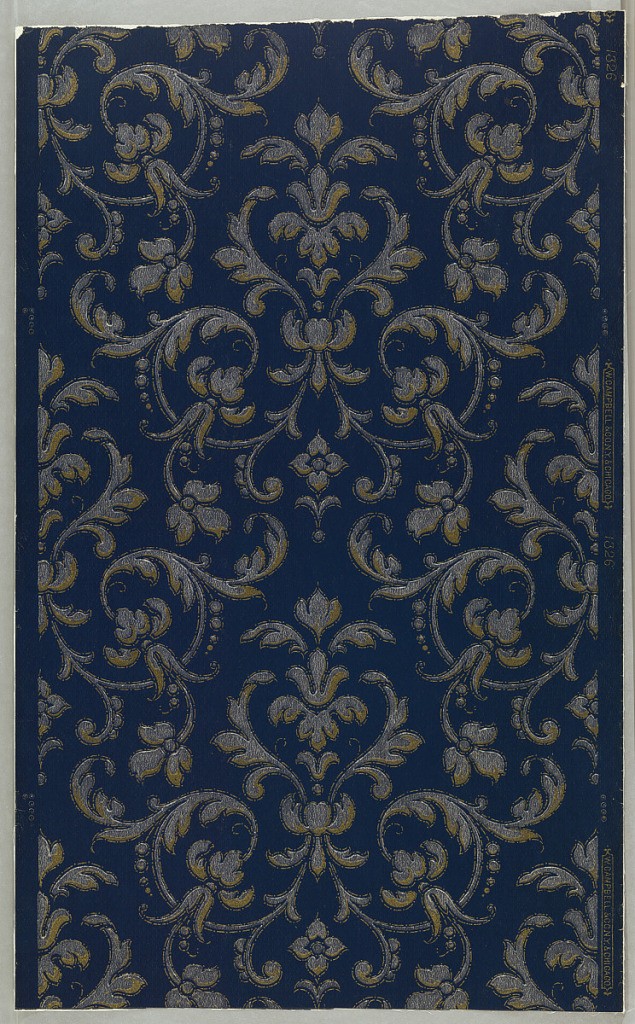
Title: Sidewall
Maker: Wm. Campbell Wall Paper Company, 1872
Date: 1885–90
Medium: Machine-printed paper, embossed
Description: Gold and silver foliate arabesque on dark blue ground. Straight across match.